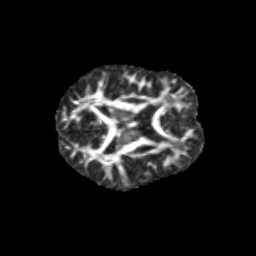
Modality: FA
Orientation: axial
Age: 12
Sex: male
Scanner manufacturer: siemens
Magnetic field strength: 3 T
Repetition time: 3.8 s
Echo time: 0.07 s